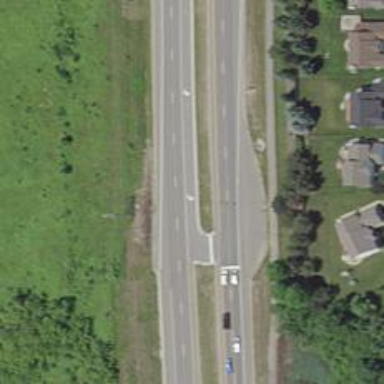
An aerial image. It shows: Primary link road with asphalt surface.